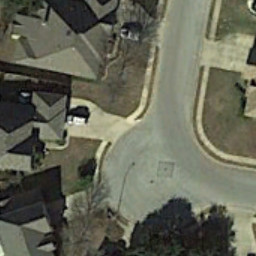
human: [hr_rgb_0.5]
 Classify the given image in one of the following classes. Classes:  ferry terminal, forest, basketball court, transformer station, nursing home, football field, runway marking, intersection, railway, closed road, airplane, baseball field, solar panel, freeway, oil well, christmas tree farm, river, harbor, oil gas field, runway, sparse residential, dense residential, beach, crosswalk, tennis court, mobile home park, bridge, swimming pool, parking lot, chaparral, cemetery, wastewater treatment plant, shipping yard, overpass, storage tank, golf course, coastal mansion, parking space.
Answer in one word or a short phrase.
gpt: closed road